Question: Count the number of objects in the diagram.
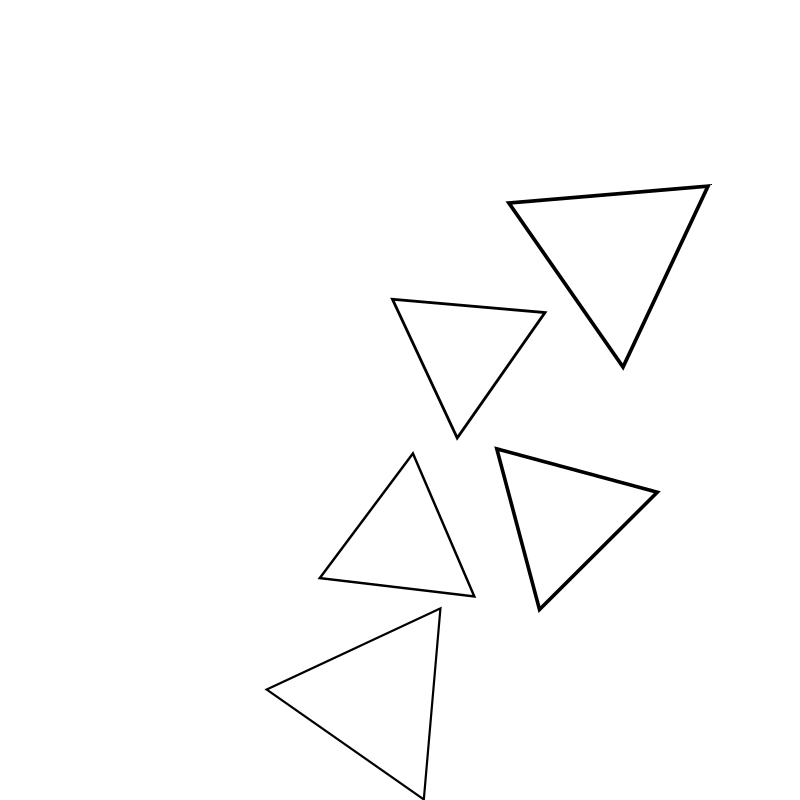
Answer: 5